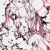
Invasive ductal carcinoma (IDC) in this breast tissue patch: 0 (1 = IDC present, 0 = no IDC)